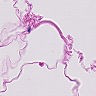
Metastatic tissue present: no